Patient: sex M, age 57
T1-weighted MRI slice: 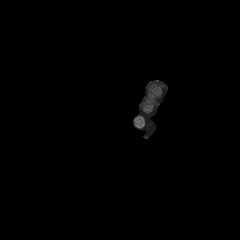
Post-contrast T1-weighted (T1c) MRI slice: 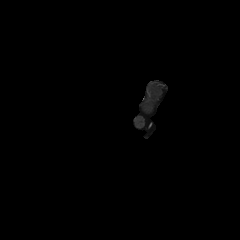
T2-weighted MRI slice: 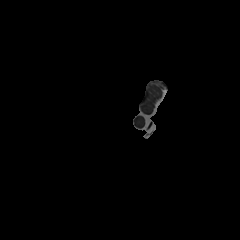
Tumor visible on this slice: no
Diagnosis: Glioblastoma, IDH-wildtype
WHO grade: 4